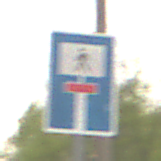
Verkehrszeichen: SackgasseFussgaengerDurchlaessig
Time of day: MorningAfternoon
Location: Outdoor (Nature)
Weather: Overcast
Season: NotSpecified
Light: Natural